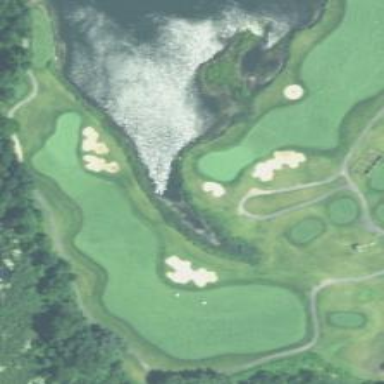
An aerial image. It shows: Rough grassy area used for golf.